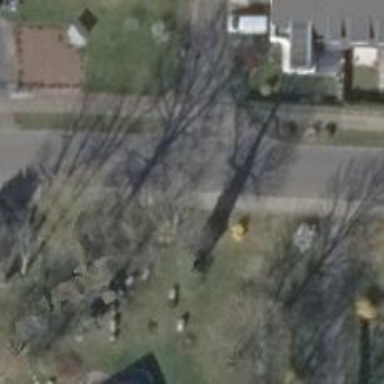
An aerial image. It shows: Residential road with sidewalks on both sides.